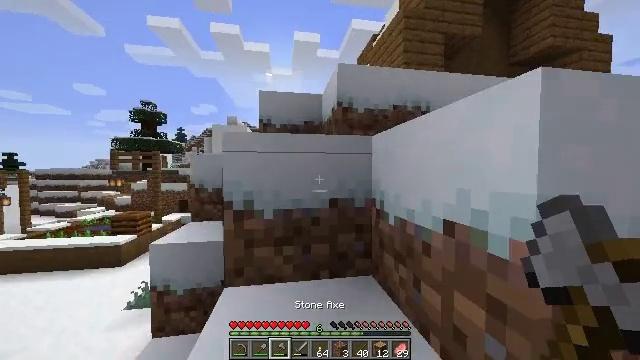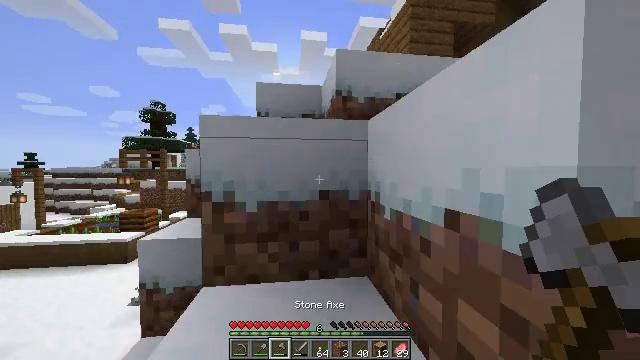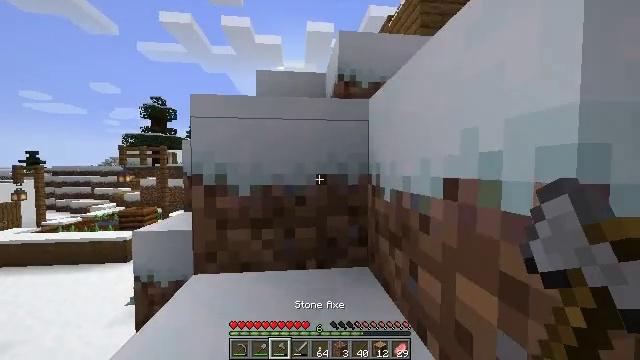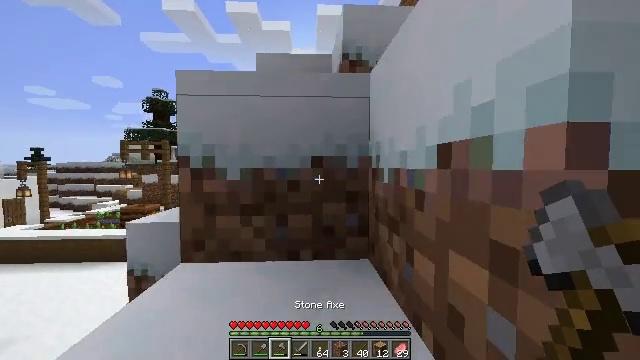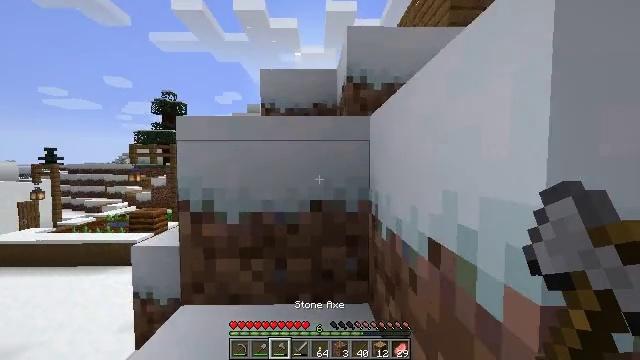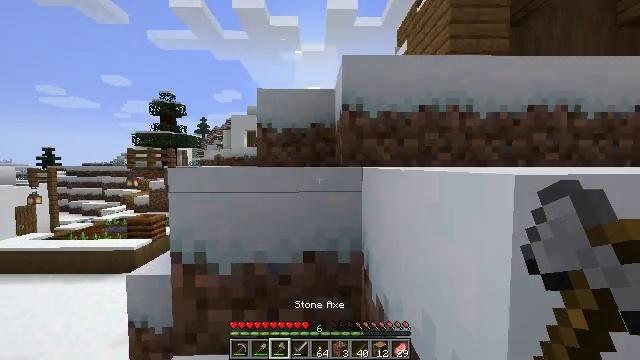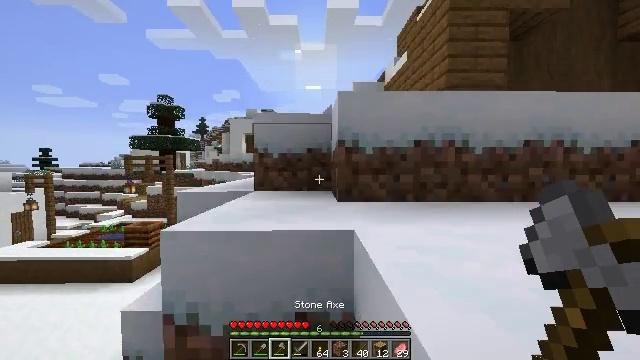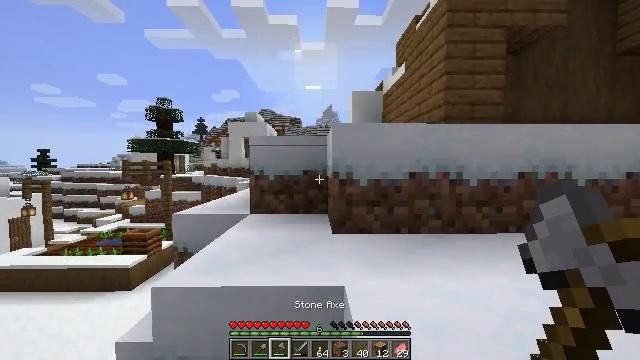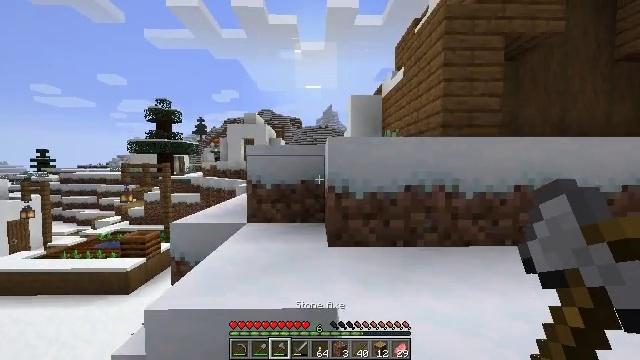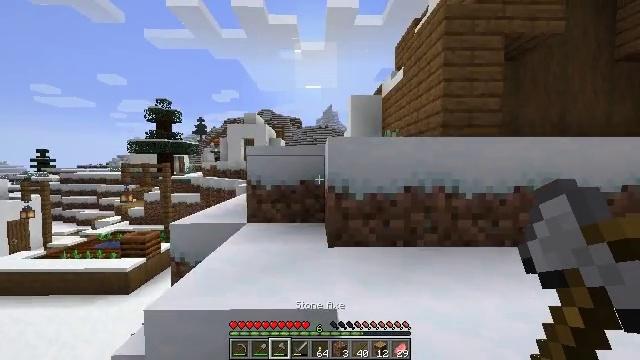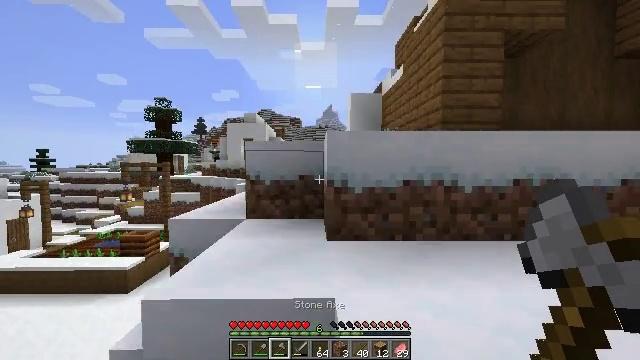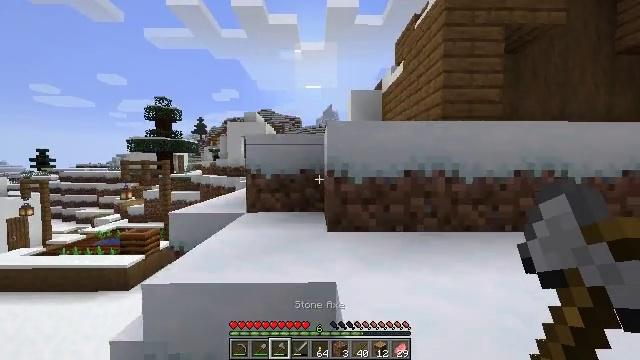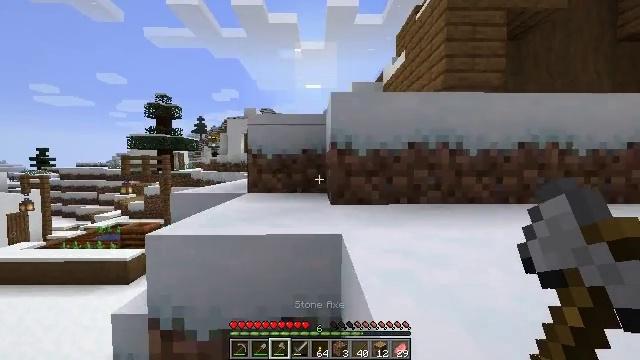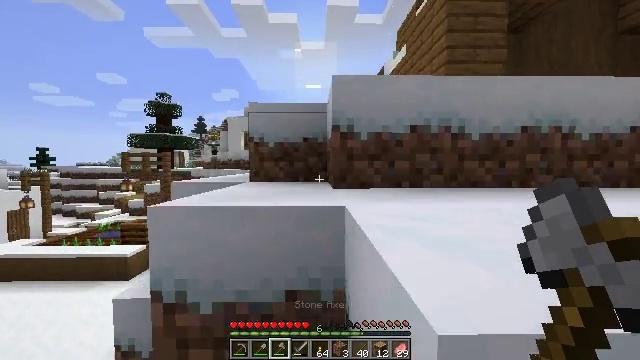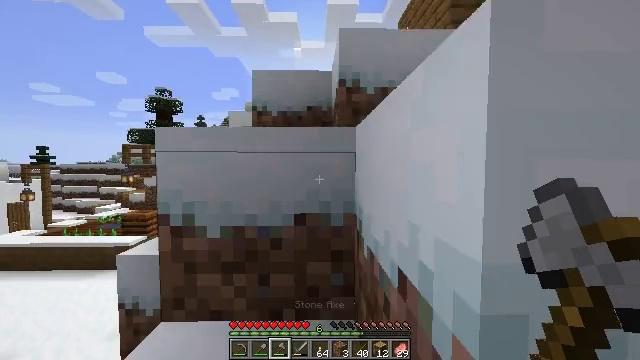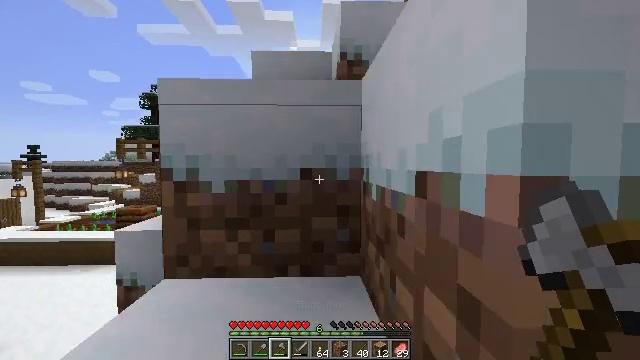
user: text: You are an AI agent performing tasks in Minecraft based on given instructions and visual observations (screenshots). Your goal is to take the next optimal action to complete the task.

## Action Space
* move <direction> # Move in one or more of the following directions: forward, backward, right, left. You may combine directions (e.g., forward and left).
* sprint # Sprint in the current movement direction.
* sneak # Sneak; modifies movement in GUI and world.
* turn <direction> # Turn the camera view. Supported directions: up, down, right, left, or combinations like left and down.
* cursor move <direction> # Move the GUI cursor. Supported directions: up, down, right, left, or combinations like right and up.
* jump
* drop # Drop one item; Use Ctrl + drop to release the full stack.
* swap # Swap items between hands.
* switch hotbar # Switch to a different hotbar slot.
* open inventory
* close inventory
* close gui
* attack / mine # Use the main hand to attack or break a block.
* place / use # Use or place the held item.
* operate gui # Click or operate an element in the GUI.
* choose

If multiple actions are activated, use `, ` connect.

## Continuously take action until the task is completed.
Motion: motion action
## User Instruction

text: Collect potatoes from the garden.
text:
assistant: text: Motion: move forward, sprint, turn left
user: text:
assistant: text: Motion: move forward, sprint, turn left
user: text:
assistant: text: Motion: move forward, sprint, turn left
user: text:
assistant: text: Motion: move forward, sprint, turn left, jump
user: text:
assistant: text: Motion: move forward, sprint, jump
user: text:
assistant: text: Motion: move forward, sprint, jump
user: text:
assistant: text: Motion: move forward, sprint, jump
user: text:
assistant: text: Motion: move forward, sprint
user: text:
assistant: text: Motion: move forward and move left, sprint
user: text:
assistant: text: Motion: move forward and move left, sprint
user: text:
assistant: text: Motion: move forward and move left, sprint
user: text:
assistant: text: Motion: move forward and move left, sprint
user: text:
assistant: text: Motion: move forward and move left, sprint
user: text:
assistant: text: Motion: move forward and move left, sprint
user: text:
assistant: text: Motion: move forward and move left, sprint
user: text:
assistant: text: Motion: move forward and move left, sprint, turn right
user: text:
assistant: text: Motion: move forward, sprint, turn right, jump
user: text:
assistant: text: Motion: move forward, sprint, turn right, jump
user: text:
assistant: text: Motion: move forward, sprint, turn right, jump
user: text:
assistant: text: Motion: move forward, sprint, turn right, jump
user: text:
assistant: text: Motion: move forward, sprint, turn right, jump
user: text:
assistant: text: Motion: move forward, sprint, turn right
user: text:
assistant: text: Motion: move forward, sprint, turn right
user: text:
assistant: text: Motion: move forward, sprint
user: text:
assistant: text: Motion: move forward, sprint, jump
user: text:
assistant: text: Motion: move forward, sprint, jump
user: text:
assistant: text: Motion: move forward, sprint, jump
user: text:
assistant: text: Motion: move forward, sprint, jump
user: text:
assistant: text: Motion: move forward, sprint, turn right
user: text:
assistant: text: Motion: move forward, sprint, turn right and down